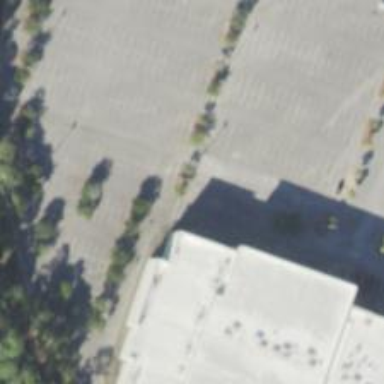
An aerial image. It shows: Parking space is available.